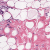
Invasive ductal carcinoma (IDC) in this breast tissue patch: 1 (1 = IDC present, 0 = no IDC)